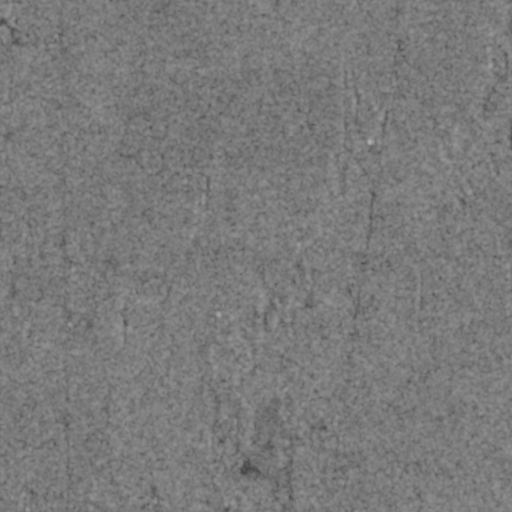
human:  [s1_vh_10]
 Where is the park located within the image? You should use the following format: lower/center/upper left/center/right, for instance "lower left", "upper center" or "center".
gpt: The park is located in the lower center of the image.
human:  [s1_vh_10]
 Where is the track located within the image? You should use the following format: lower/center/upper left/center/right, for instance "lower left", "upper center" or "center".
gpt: There is no track in the image.

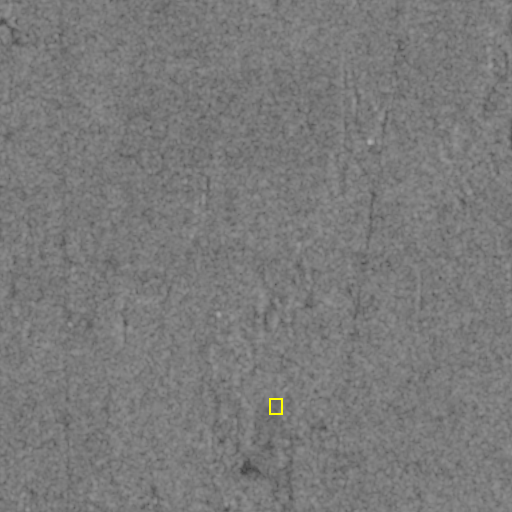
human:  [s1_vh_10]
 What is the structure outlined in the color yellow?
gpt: The structure outlined in yellow is a park.
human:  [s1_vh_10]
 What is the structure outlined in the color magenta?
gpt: There is no magenta outline.